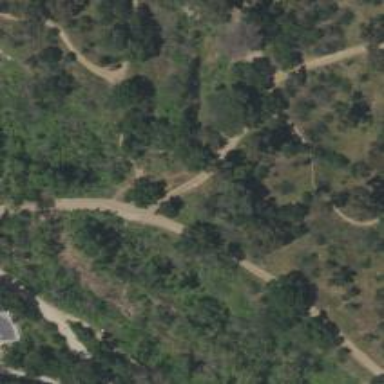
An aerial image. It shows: Path on bridge.